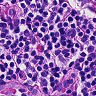
Metastatic tissue present: no